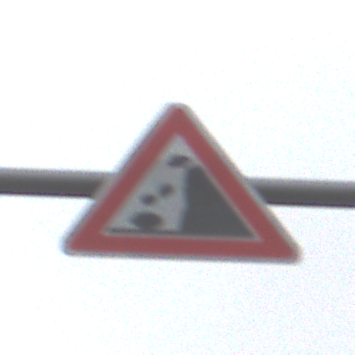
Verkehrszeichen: SteinschlagRechts
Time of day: Midday
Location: Outdoor (Nature)
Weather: Overcast
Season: NotSpecified
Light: Natural